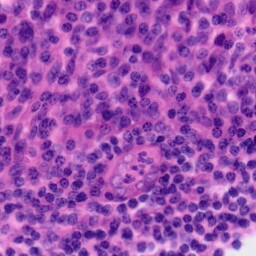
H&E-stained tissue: Tonsil